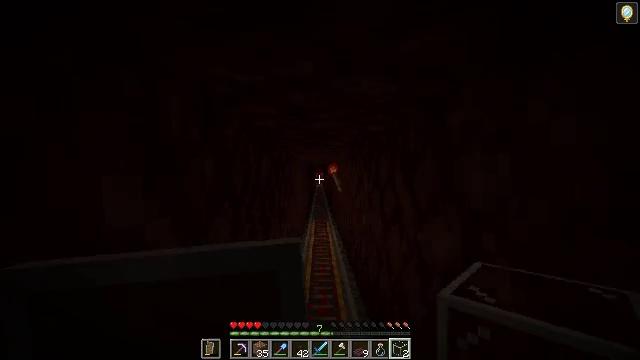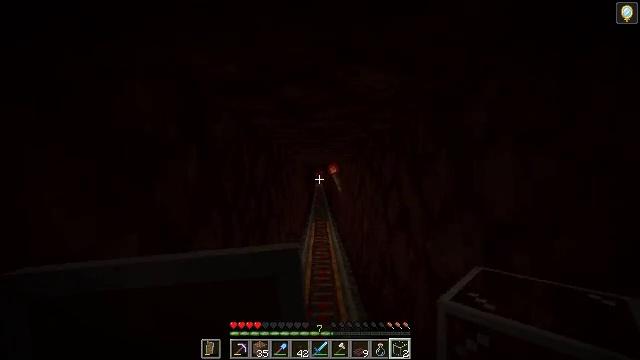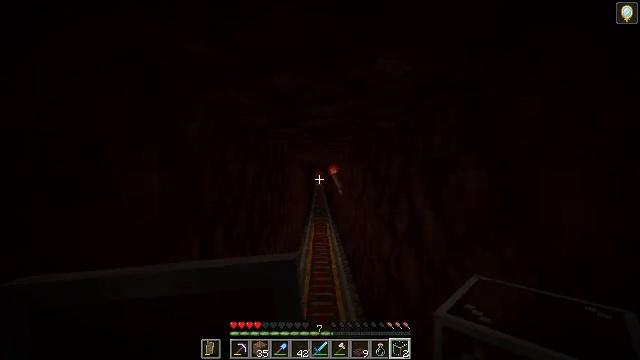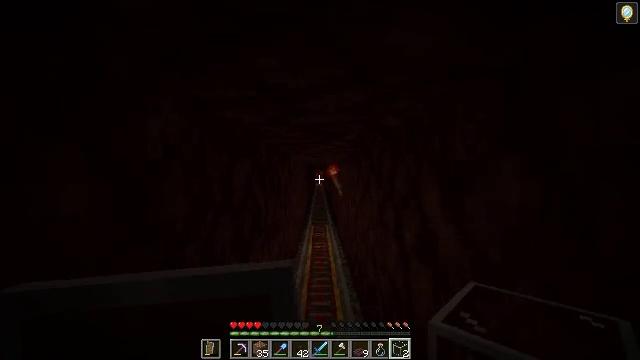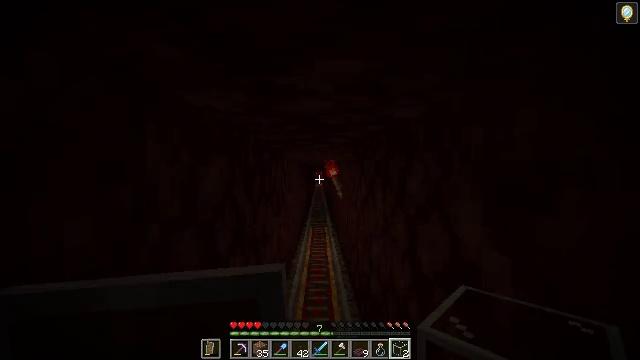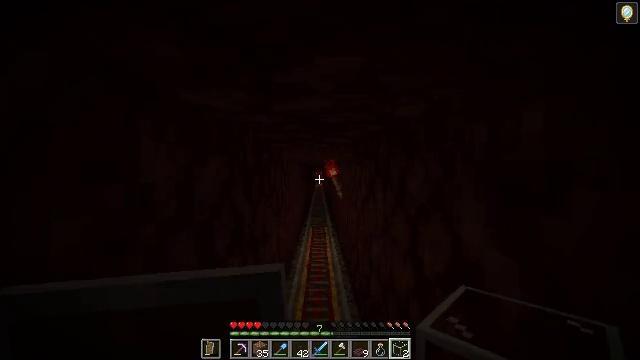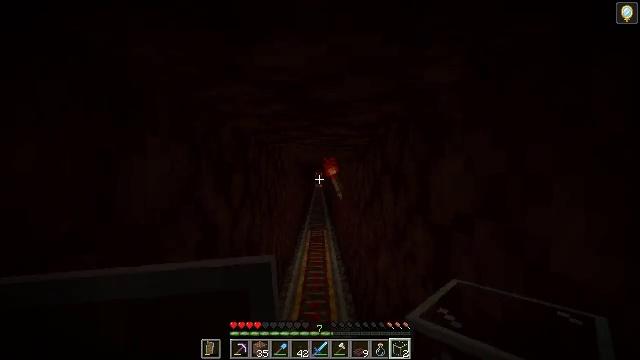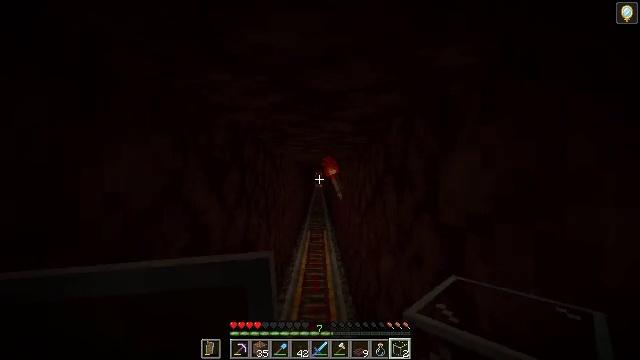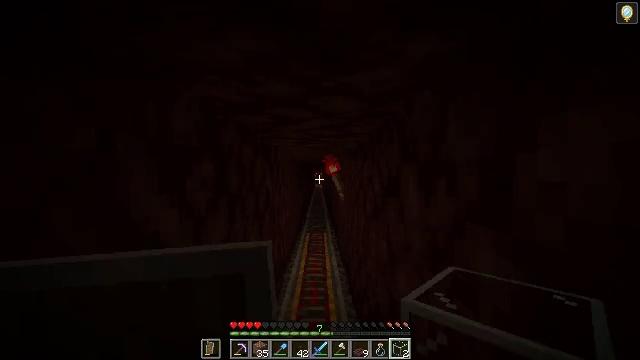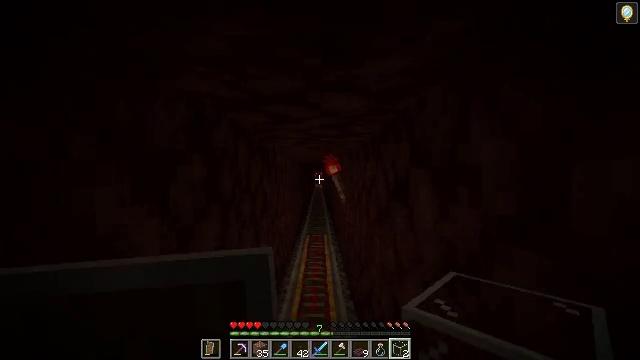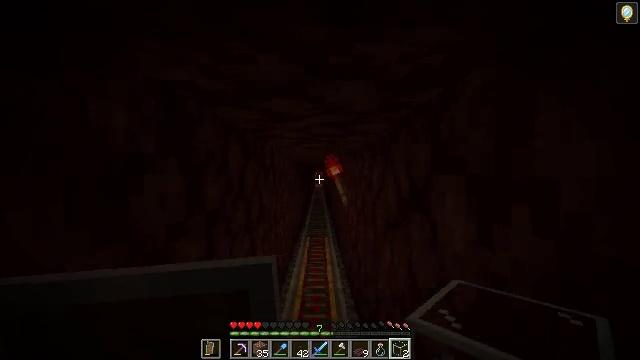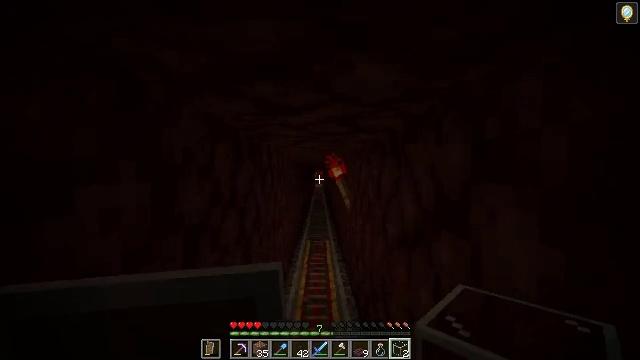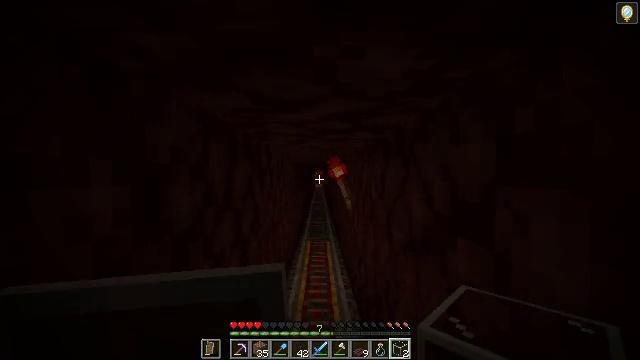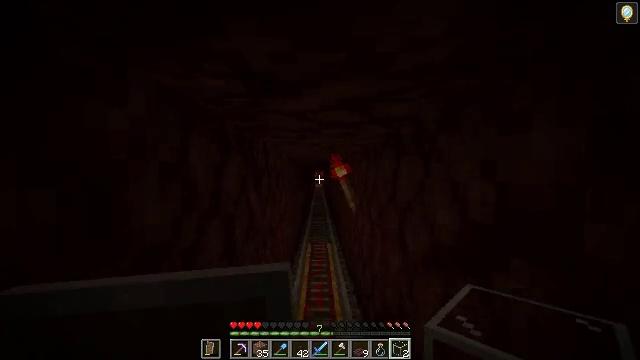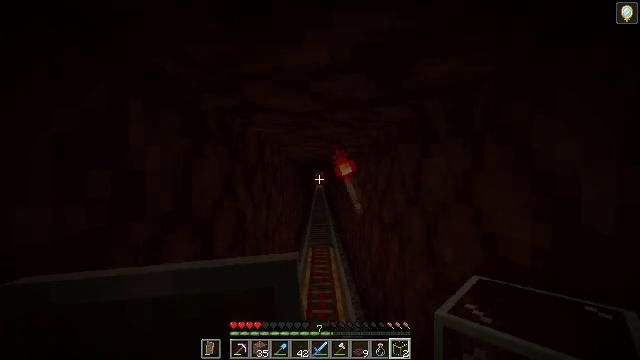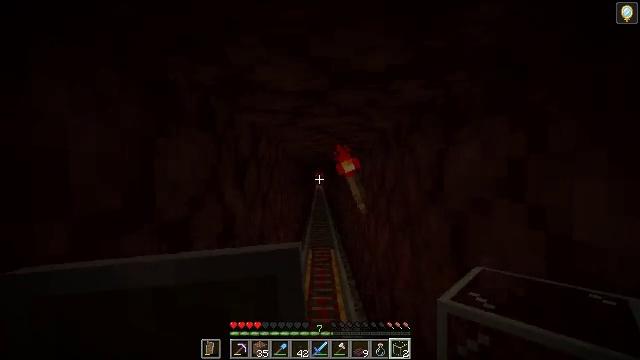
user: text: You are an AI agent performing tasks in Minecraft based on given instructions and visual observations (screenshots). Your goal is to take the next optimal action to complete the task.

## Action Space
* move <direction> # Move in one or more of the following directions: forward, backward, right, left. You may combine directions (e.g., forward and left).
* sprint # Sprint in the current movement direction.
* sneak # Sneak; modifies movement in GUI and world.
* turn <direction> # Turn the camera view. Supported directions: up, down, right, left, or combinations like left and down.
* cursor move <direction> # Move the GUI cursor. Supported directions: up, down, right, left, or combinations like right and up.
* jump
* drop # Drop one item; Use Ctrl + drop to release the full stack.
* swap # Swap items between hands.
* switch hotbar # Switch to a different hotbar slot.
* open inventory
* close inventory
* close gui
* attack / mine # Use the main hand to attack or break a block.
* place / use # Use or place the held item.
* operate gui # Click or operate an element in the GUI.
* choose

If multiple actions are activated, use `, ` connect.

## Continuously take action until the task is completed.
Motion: motion action
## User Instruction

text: Remove a glass block from the inventory.
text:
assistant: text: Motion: move forward
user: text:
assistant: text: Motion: move forward
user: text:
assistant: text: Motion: move forward
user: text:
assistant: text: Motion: move forward
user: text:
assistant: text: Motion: move forward
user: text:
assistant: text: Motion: move forward
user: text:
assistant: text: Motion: move forward
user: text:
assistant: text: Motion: move forward
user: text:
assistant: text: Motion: move forward
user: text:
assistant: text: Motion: move forward
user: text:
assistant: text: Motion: move forward
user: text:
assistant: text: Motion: move forward
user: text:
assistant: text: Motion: move forward
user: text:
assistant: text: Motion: move forward
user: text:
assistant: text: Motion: move forward
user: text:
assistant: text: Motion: move forward
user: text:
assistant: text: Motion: move forward
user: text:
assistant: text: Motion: move forward
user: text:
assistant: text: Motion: move forward
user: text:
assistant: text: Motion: move forward
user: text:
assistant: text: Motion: move forward
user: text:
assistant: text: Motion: move forward
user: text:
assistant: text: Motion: move forward
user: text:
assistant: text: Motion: move forward
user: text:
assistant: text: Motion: move forward
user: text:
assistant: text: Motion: move forward
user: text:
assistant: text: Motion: move forward
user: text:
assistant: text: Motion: move forward
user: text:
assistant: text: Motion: move forward
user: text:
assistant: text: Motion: move forward